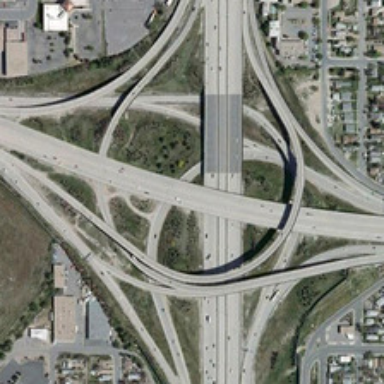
The ease of the road are surrounded by lots of buildings .